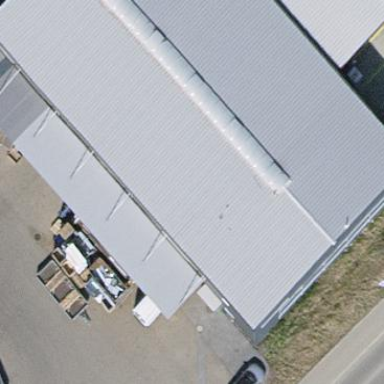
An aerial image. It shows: View of roof of building.